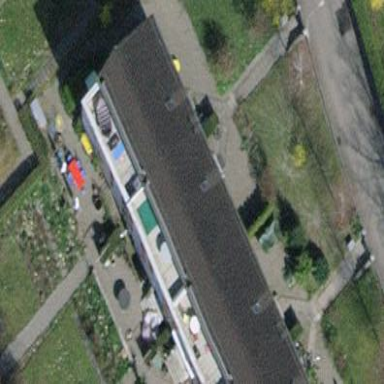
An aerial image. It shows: Terrace building.